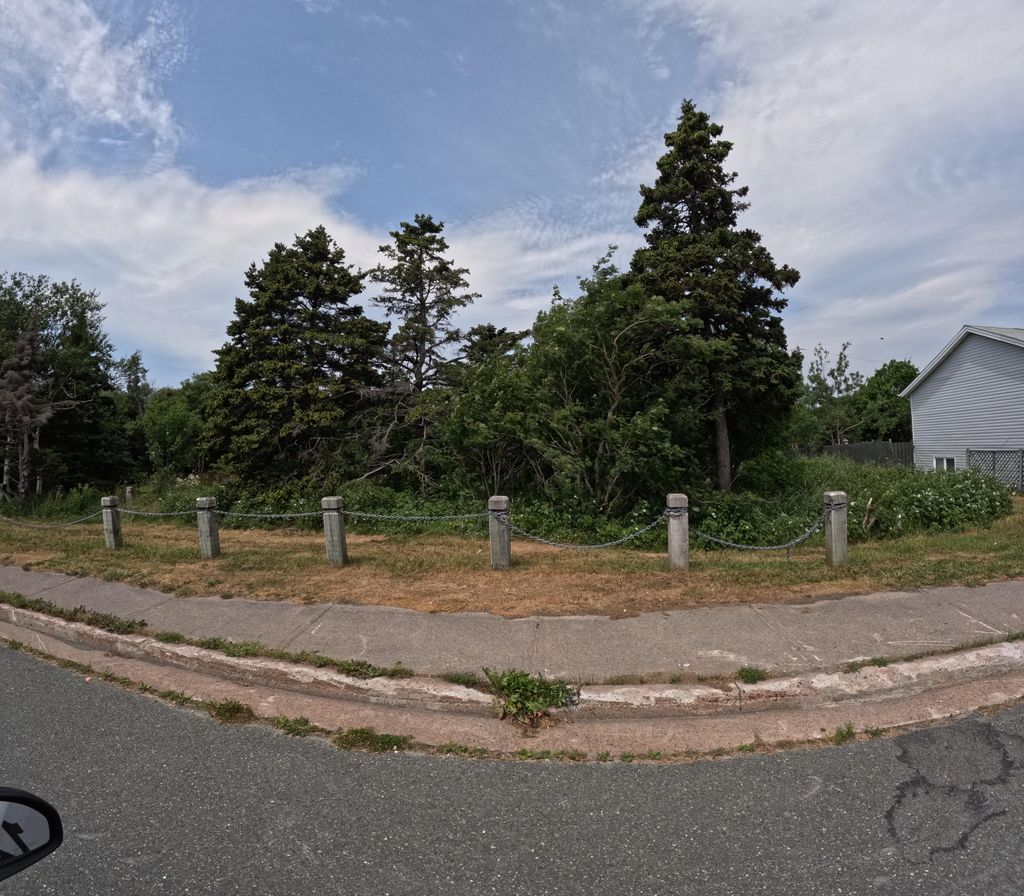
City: st_johns